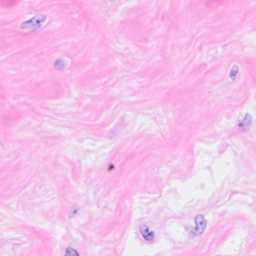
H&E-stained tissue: Breast